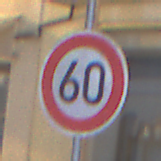
Verkehrszeichen: Geschwindigkeit60
Umgebung: Outdoor, Urban
Tageszeit: Night
Wetter: Overcast
Licht: Artificial
Jahreszeit: Winter
Kontrast: MediumContrast